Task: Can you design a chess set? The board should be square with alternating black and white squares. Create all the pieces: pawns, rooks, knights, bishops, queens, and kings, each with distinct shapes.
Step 4618:
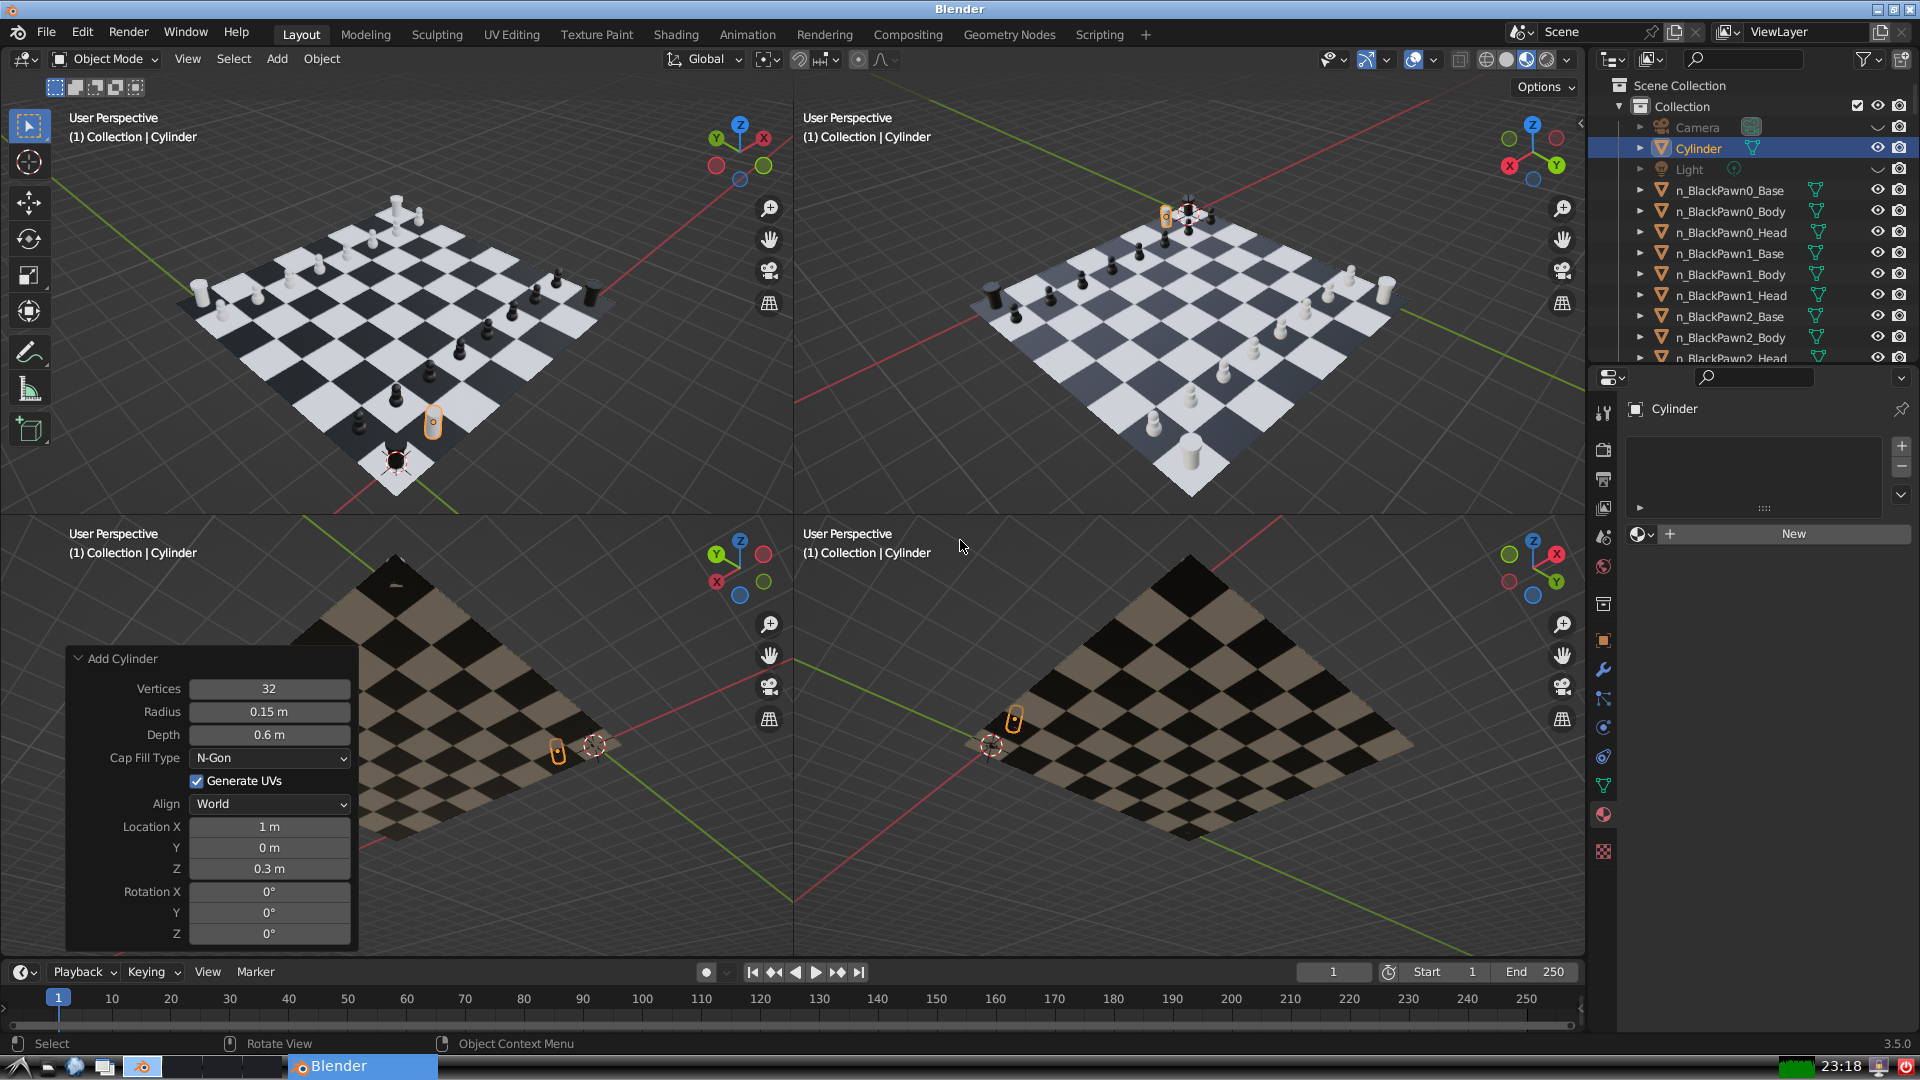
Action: {"mouse_move": [1608, 631]}